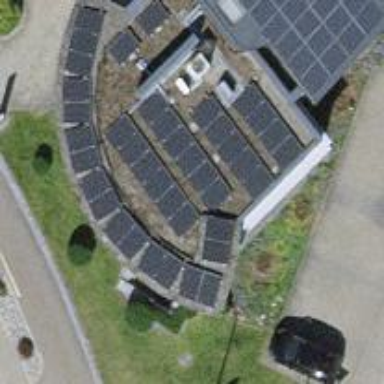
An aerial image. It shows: Solar power generator using photovoltaic panels.